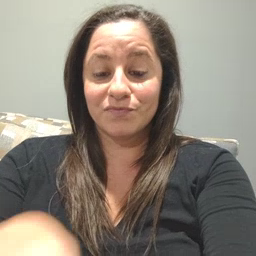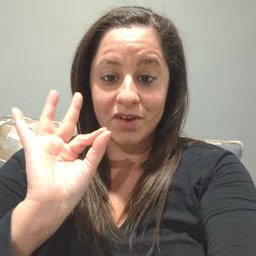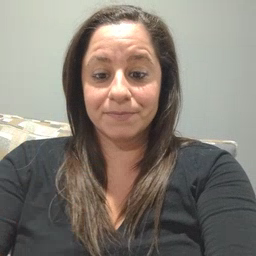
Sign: find